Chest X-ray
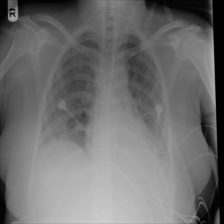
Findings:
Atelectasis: negative
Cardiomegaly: negative
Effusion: positive
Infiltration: positive
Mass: negative
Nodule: negative
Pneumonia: negative
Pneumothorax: negative
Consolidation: negative
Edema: negative
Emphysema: negative
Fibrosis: negative
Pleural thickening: negative
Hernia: negative